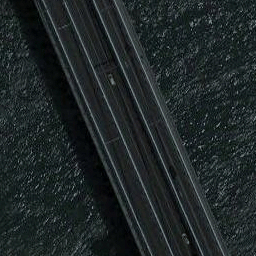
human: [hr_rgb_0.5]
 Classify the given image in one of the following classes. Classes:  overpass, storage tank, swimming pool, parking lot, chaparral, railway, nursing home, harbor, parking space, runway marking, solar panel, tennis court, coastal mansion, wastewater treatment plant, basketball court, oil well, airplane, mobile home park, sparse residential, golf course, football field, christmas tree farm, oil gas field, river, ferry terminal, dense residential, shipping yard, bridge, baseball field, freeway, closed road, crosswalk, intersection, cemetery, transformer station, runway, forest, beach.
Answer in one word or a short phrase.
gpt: bridge